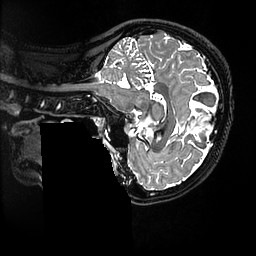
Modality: T2w
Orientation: sagittal
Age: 23
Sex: female
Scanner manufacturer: ge
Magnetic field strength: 3 T
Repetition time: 3.202 s
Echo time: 0.0669 s